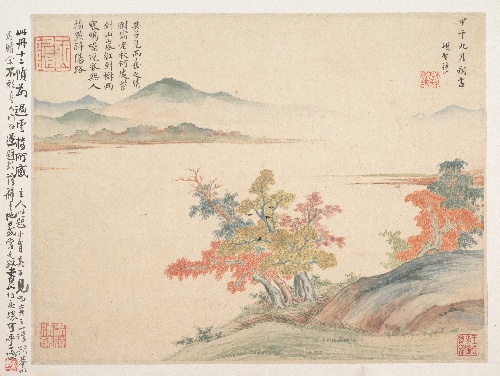
Title: 明/清　項聖謨　秋景圖　冊頁|Autumn Landscape, leaf from Album for Zhou Lianggong
Artist: Xiang Shengmo
Artist bio: Chinese, 1597–1658
Date: ｄａｔｅｄ 1654
Object type: Album leaf
Classification: Paintings
Medium: Leaf from a collective album of many leaves; ink and color on paper
Culture: China
Period: Qing dynasty (1644–1911)
Dimensions: 9 3/4 x 13 in. (24.8 x 33 cm)
Department: Asian Art
Credit line: Seymour Fund, 1964
Accession year: 1964
Repository: Metropolitan Museum of Art, New York, NY
Tags: Rivers|Mountains|Landscapes